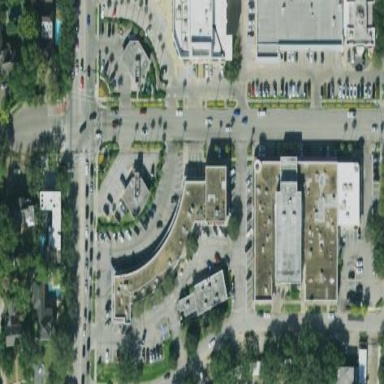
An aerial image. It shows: Retail building.